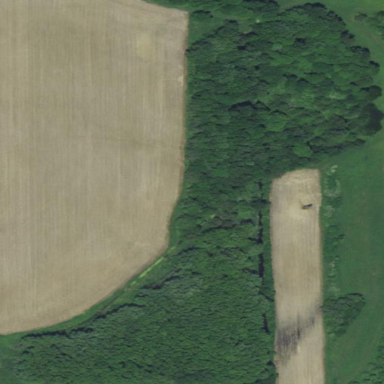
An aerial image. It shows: Beautiful woodland area.